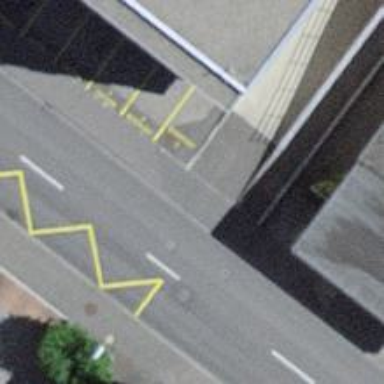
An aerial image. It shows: Bus stop with stop position for public transport.